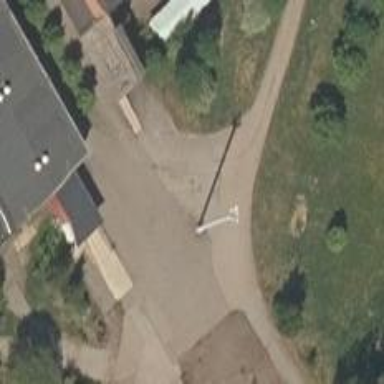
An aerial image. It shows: Mast structure.